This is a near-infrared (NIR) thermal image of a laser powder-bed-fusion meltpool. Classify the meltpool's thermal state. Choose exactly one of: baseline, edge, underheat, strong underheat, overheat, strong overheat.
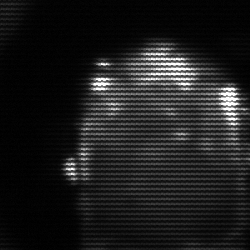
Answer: baseline